Question: To describe my query problem, the following data is helpful:

A single table contains the columns ID (int), VAL (varchar) and ORD (int)
The values of VAL may change over time by which older items identified by ID won't get updated but appended. The last valid item for ID is identified by the highest ORD value (increases over time).
T0, T1 and T2 are points in time where data got entered.
-
A solution must not involve materialized views etc. but should be expressible in a single SQL-query. Using Postgresql 9.3.
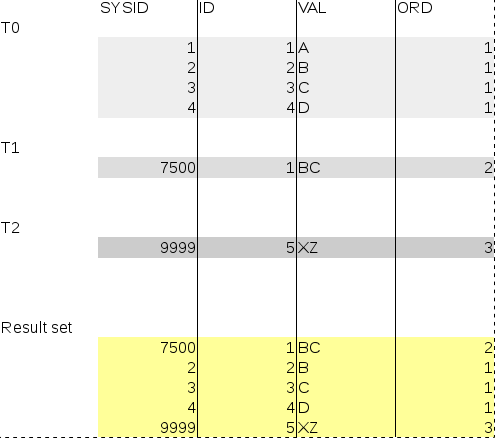
Answer: The correct way to select groupwise maximum in postgres is using <URL>
'''
SELECT DISTINCT ON (id) sysid, id, val, ord
FROM my_table
ORDER BY id,ord DESC;
'''
<URL>